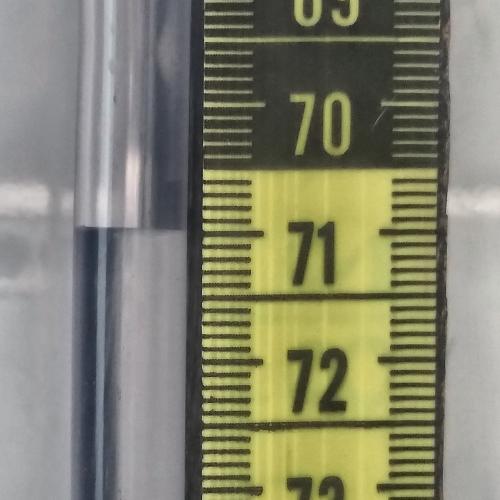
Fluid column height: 71.0 cm